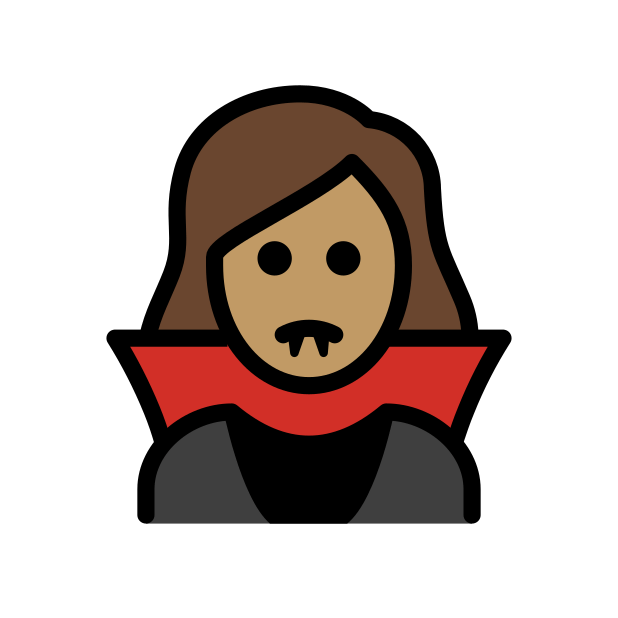
woman vampire: medium skin tone